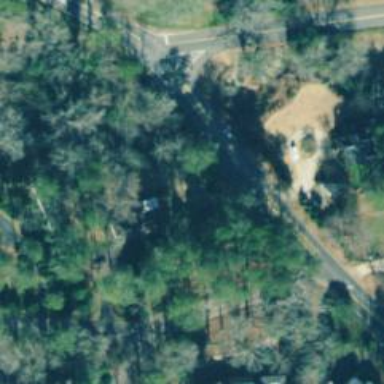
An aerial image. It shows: Secondary road on asphalt bridge over stream.